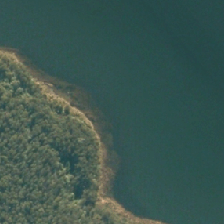
Land cover: lake_pond